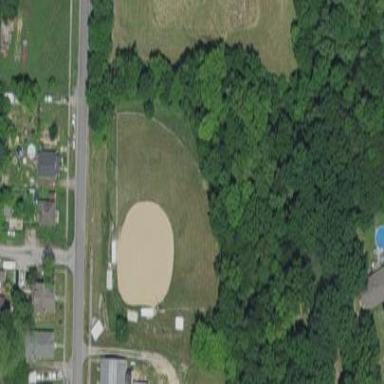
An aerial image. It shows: Baseball pitch for leisure land.